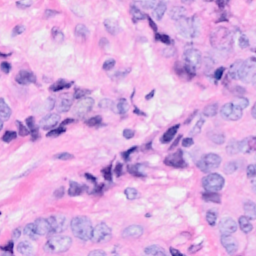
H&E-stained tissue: Breast